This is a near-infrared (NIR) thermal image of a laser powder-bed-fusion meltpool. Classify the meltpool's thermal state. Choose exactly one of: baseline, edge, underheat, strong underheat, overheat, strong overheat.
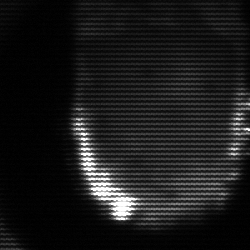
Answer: baseline